Question: I am stuck with this problem and not able to come out of this. Please help me.

In my webpage, I have used 3 divs inside a container div.I am trying to remove the unwanted gap between the div.
- - -
I am trying to adjust these 3 divs so that it can look like one bg image. My middle part and bottom part are adjusted completely but top part and middle part have some gap in between that i am trying to remove but not able to.
Please refer to the image which i have attached here which shows the gap between top and middle part.Please refer the stylesheet data I had used for placing the images.
Thanks in advance.
'''
#main_container {
background-repeat:no-repeat;
width:645px;
float:left;
padding-bottom:10px;
overflow:hidden;
height:auto;
}
#middle_part {
background-image: url('/DiscoverCenter/images/apps_mid.png');
background-repeat:repeat-y;
width:645px;
padding-bottom:10px;
overflow:hidden;
height:auto;
clear:both;
position:relative;
display: block;
vertical-align: bottom;
}
#top_part {
background-image:url('/DiscoverCenter/images/apps_top.png');
width:645px;
top:0px;
height:47px; /* actual height of the top bg image */
clear:both;
position:relative;
display: block;
vertical-align: bottom;
}
#bottom_part {
background-image:url('/DiscoverCenter/images/apps_btm.png');
width:645px;
height:24px; /* actual height of the bottom bg image */
}
'''
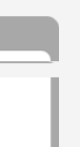
Answer: It was the Problem with the Top bg image size. Size of the image is 45 pix and I took it the size of the div as 47 pix. By decreasing the size of the div had solved my problem.Thanks a lot to Dawson and DBz for the help.